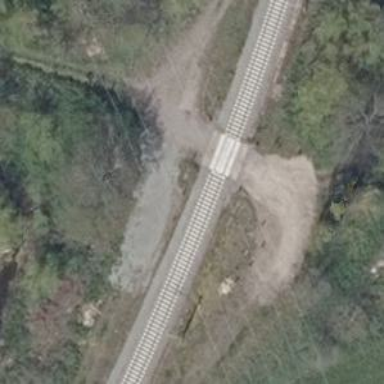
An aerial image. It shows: Railway level crossing.